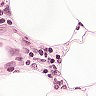
Metastatic tissue present: no